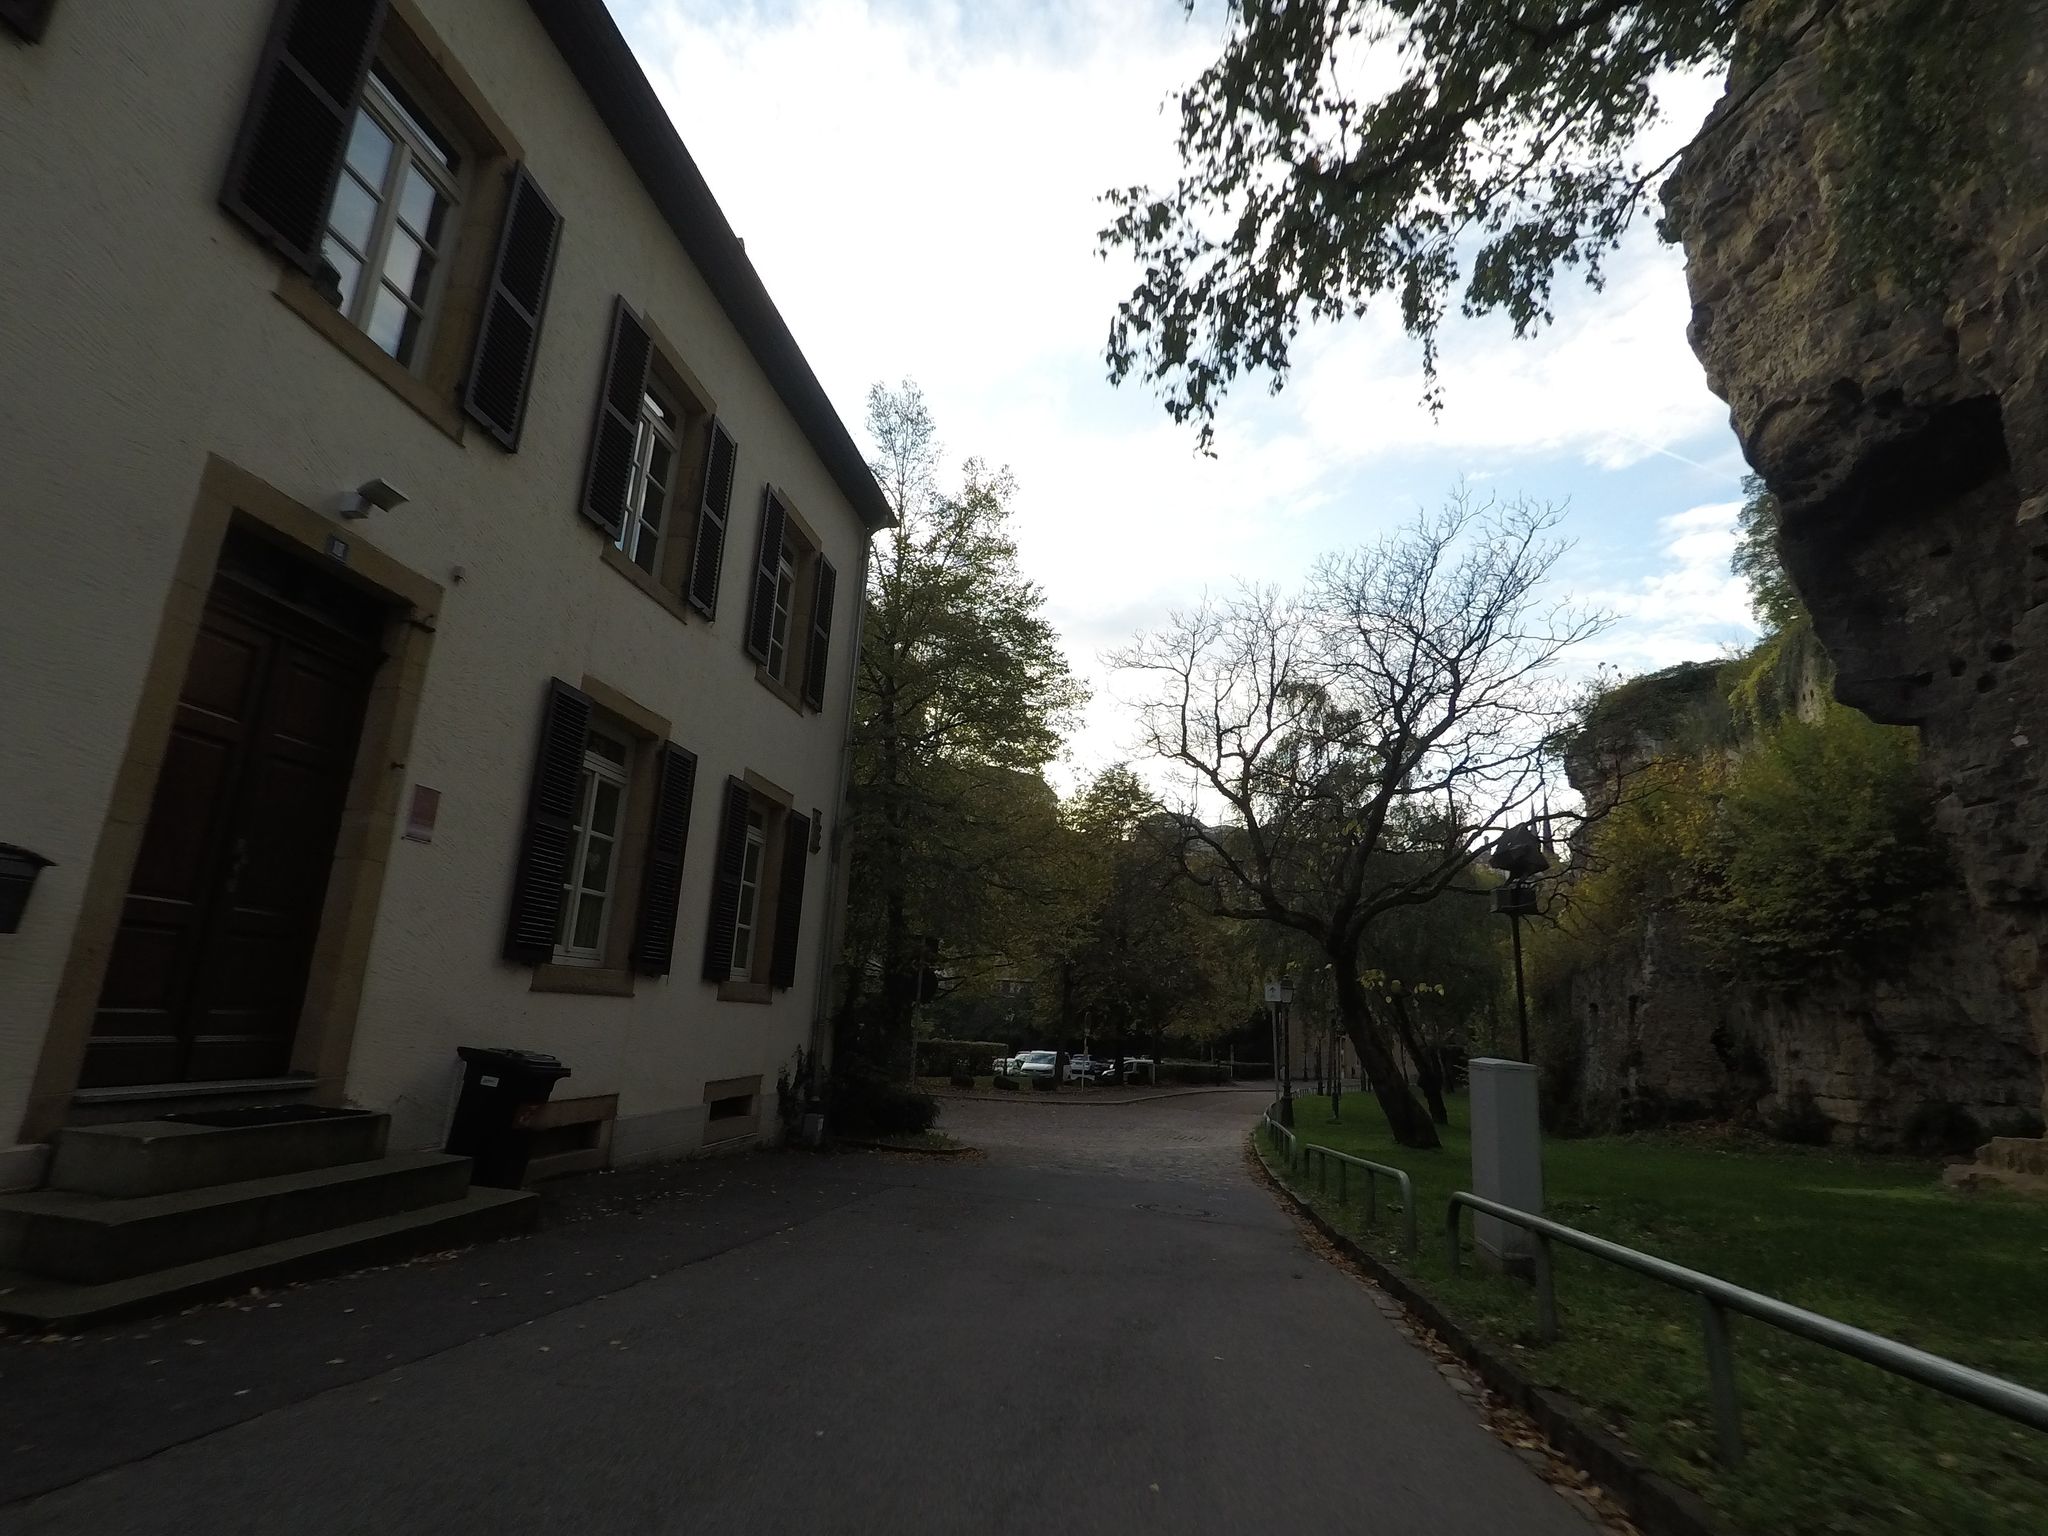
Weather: cloudy
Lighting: day
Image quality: good
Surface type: walking surface
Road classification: path, living_street
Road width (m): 2
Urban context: urban centre
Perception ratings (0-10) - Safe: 6.9, Lively: 6.78, Beautiful: 8.12, Boring: 6.99, Depressing: 5.95, Wealthy: 8.35